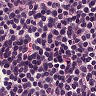
Metastatic tissue present: no